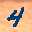
Label: 4